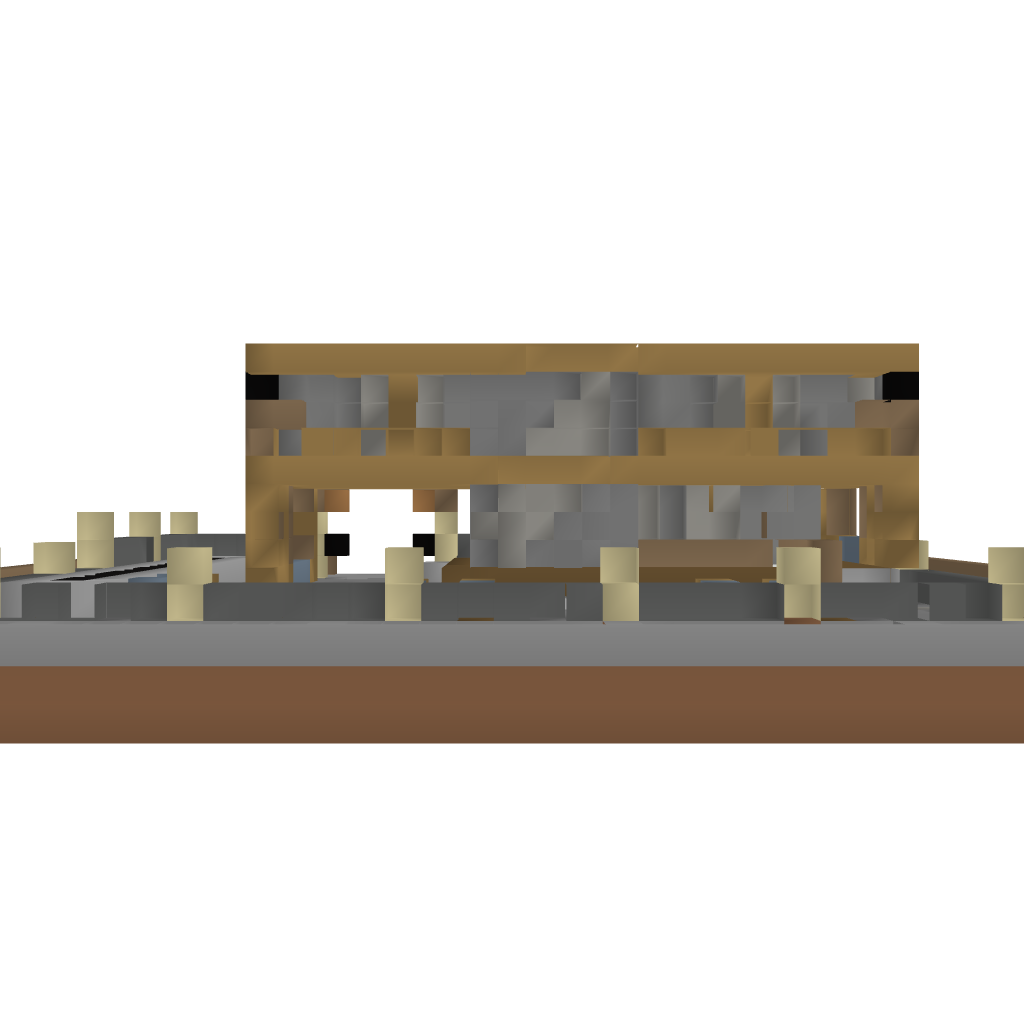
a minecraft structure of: Simple House 02